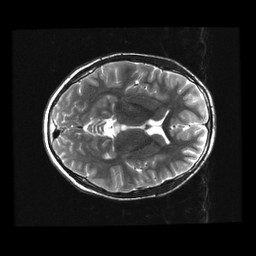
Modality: T2w
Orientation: axial
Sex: male
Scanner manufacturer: ge
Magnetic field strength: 3 T
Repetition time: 5 s
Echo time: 0.1012 s